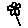
Label: flower